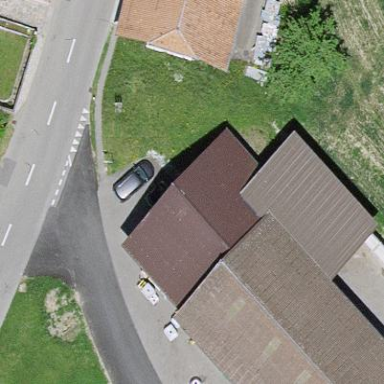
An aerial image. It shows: View of roof of building.